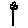
Label: flower